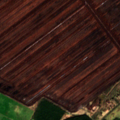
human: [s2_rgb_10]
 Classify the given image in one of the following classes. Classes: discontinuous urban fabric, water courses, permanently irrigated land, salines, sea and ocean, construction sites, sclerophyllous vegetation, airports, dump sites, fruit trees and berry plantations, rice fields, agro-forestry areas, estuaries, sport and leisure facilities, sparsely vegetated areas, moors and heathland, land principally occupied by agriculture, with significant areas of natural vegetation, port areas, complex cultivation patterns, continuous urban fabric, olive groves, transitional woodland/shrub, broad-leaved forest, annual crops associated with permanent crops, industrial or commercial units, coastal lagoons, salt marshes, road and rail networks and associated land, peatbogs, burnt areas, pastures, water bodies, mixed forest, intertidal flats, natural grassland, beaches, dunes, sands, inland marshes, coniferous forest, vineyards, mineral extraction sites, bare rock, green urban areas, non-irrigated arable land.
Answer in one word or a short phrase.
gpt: pastures, coniferous forest, peatbogs